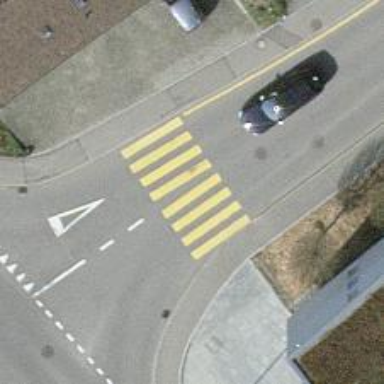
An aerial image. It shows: Uncontrolled road crossing with markings.